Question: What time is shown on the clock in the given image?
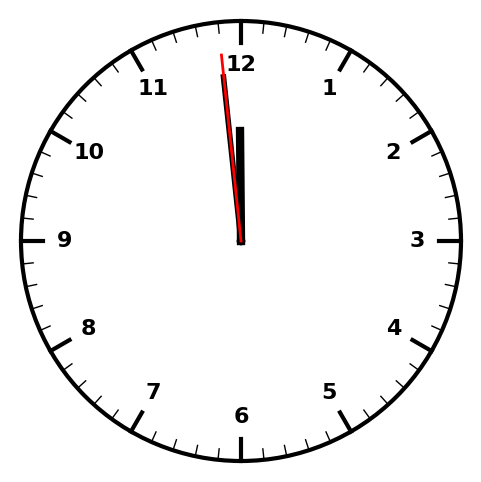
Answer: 11:58:59